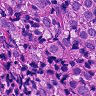
Metastatic tissue present: yes